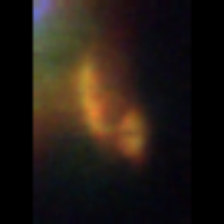
Taxon: Diatom_aggregate
Group: Diatoms